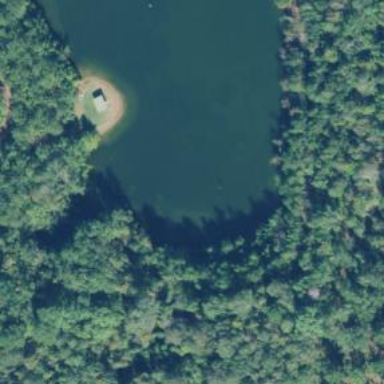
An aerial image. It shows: Pond with natural water.